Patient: sex M, age 62
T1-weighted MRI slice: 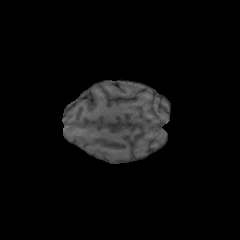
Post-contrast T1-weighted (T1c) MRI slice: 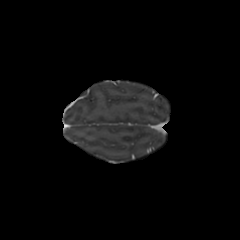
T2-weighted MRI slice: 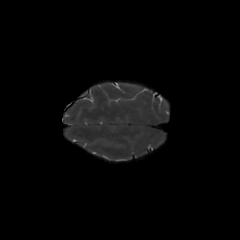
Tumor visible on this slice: no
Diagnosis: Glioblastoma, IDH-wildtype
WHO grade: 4